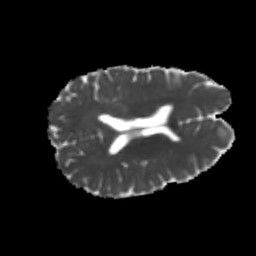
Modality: MD
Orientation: axial
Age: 20
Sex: female
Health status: healthy
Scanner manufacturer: philips
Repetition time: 7.386 s
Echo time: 0.08599 s